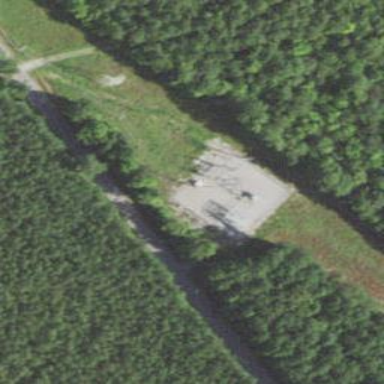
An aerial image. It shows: There is distribution substation enclosed by fence.